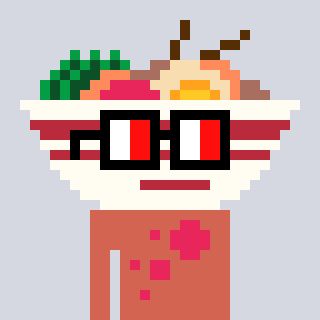
a pixel art character with square glasses with black frames and red eyes, a noodles-shaped head and a peachy-colored body on a cool background